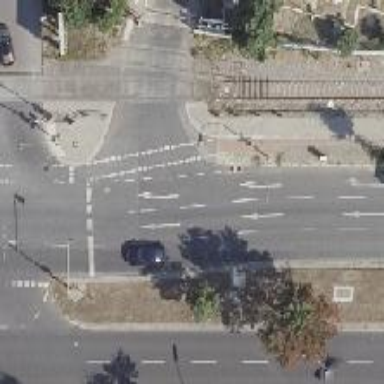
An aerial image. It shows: Asphalt cycleway that serves as link.